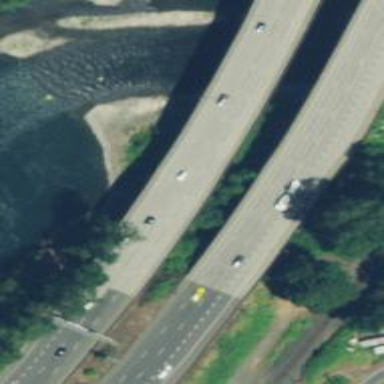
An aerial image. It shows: Bridge over motorway.